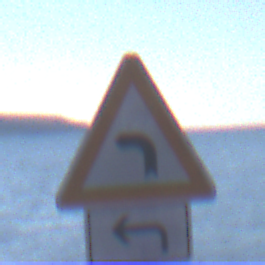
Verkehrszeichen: KurveLinks
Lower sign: RichtungsangabeDurchPfeile2
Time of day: MorningAfternoon
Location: Outdoor (Nature)
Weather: Clear
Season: NotSpecified
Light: Natural